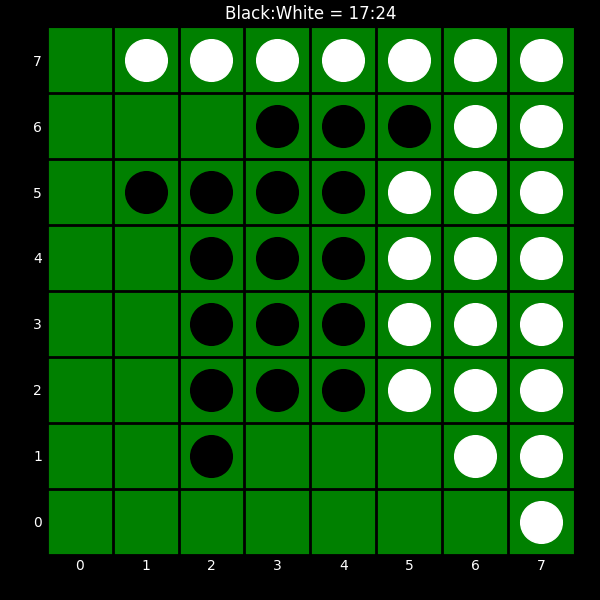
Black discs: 17
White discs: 24